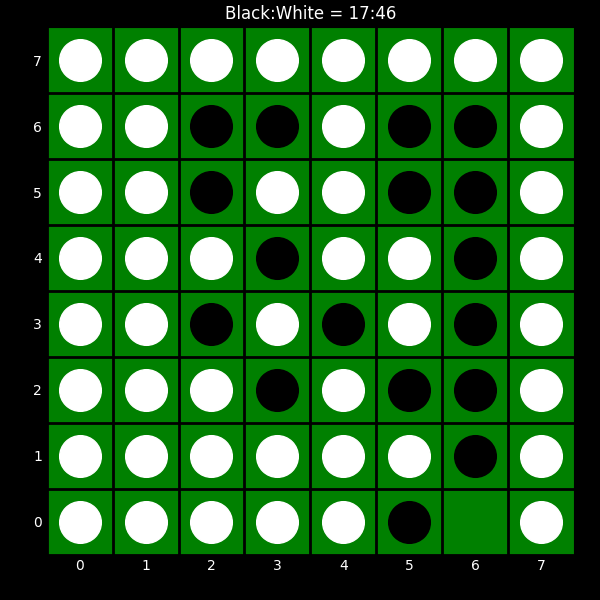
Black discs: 17
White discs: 46